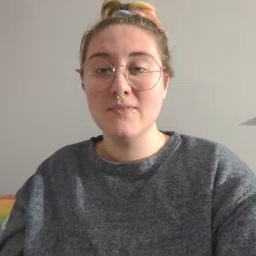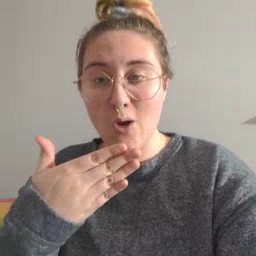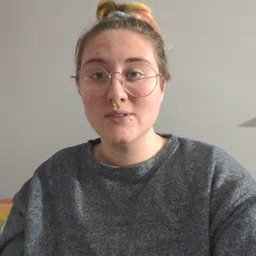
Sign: close